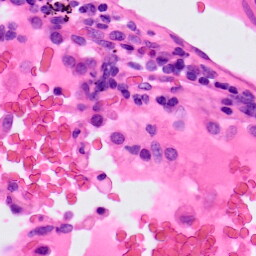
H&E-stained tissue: Lung